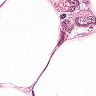
Metastatic tissue present: yes